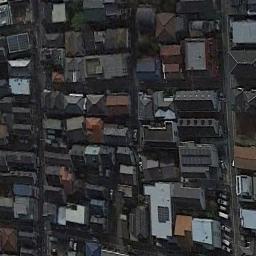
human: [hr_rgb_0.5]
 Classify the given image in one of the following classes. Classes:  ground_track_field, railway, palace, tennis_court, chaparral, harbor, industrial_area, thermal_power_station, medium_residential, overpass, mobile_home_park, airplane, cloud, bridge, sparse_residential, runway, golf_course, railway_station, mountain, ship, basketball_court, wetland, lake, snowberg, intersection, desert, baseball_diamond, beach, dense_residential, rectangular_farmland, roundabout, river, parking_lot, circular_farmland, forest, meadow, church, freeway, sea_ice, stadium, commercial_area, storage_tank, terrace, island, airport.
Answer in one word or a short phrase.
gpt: dense_residential